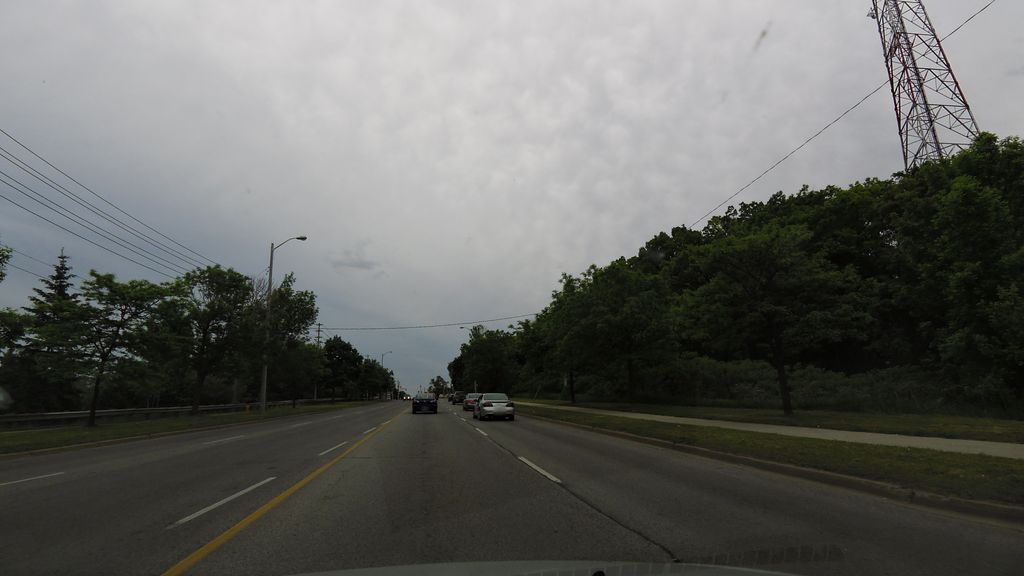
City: toronto